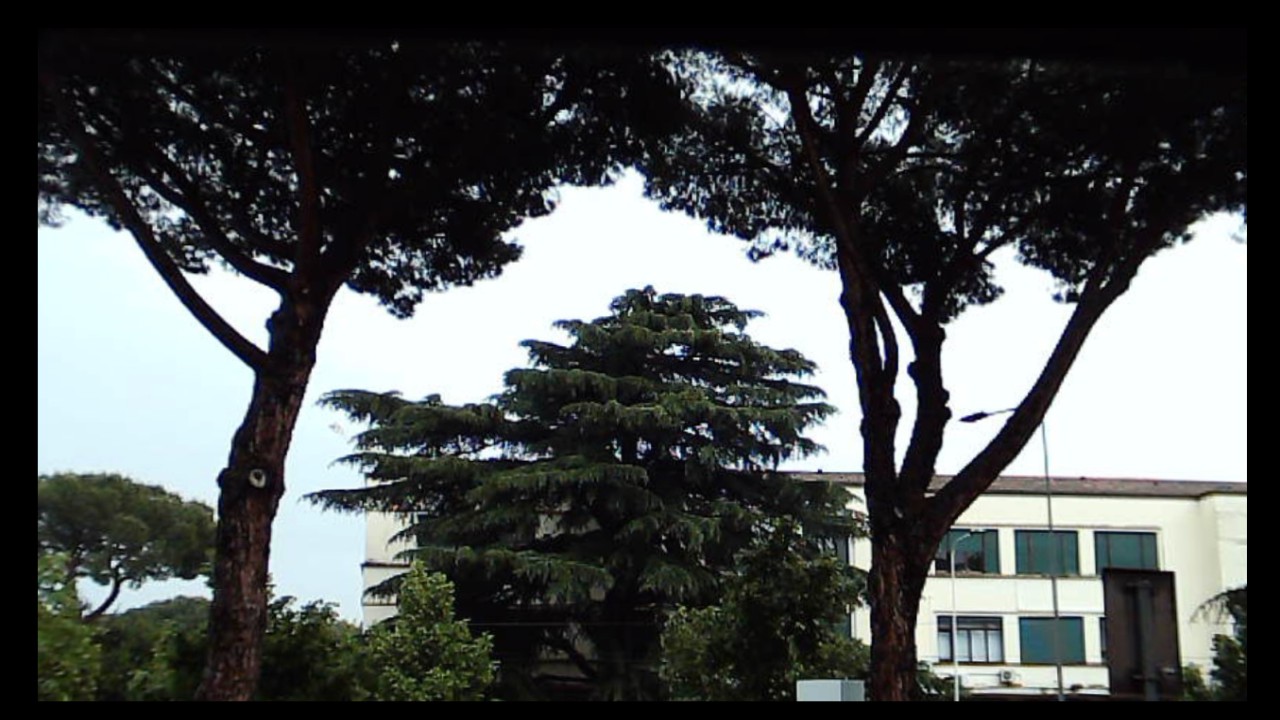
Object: DarwinFPV cineape20